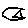
Label: triangle